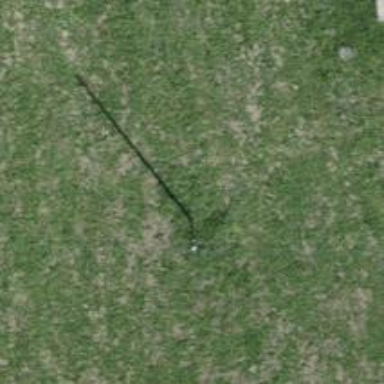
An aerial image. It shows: Power pole.